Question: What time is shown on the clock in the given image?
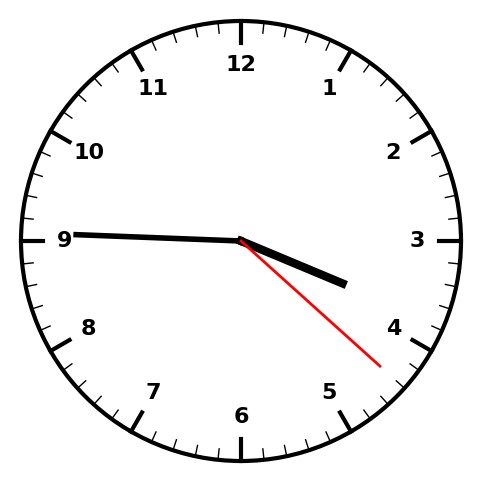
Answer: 03:45:22